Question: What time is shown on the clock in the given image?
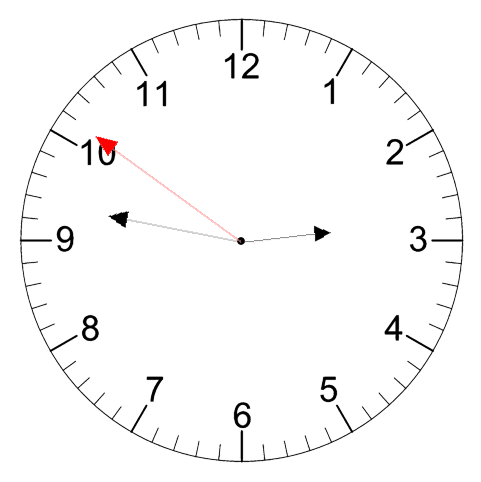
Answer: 02:46:51